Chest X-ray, AP view. Patient: 23 years old, sex F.
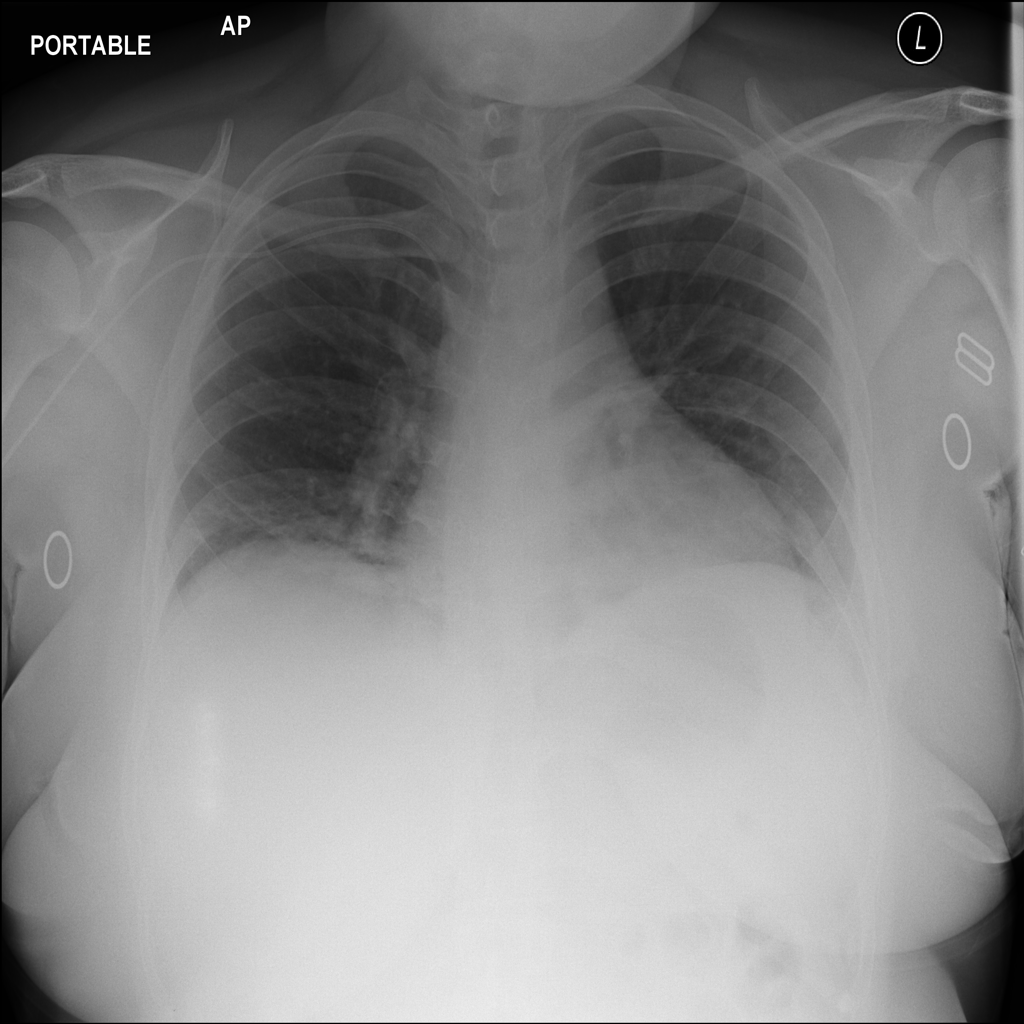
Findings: Atelectasis